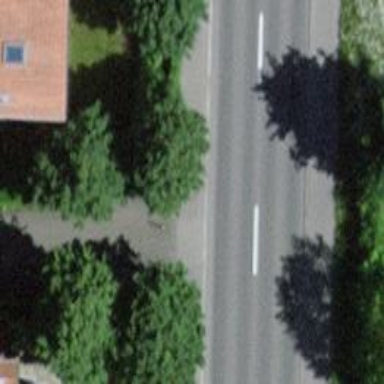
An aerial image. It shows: Bollard barrier.